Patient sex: F
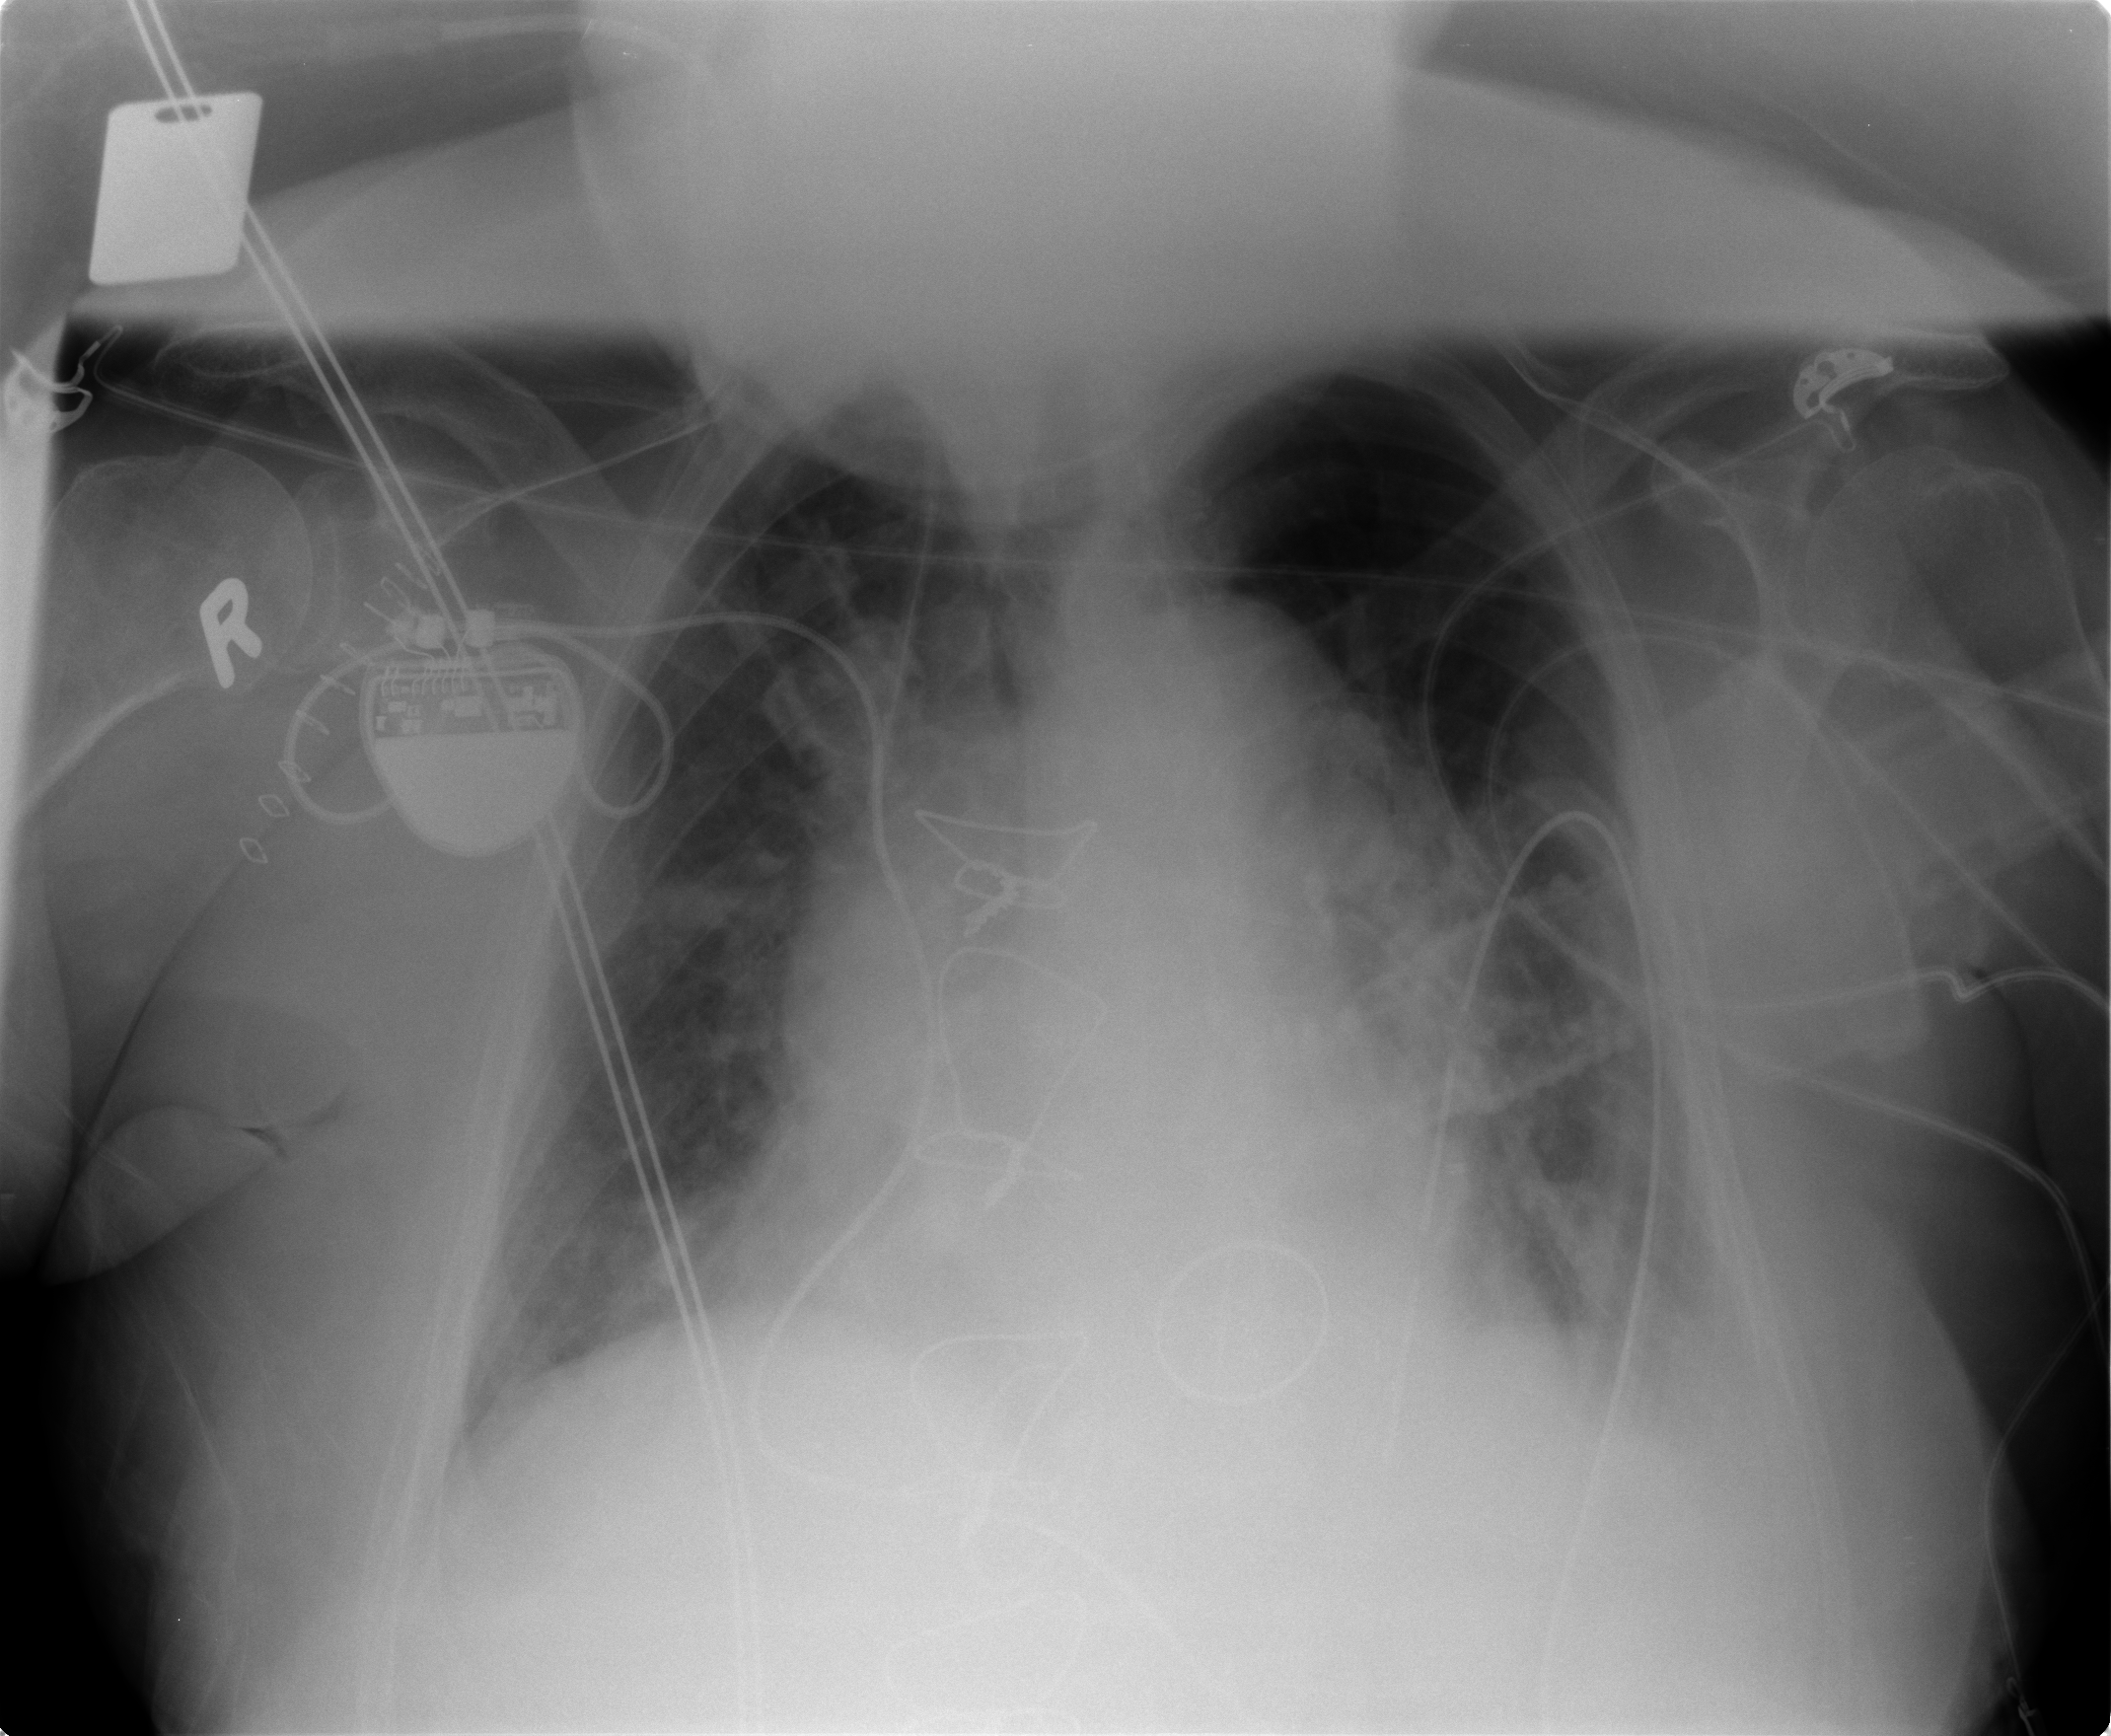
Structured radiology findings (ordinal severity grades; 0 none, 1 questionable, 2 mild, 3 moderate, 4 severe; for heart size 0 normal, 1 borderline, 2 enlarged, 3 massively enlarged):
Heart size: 2
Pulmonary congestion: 2
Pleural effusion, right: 0
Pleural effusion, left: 2
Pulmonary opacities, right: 2
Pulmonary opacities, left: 2
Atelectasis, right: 2
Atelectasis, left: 2